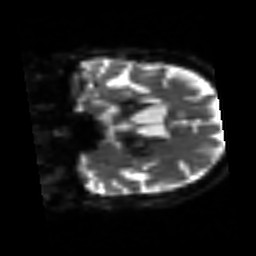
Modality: sbref
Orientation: coronal
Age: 75
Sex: female
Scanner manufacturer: siemens
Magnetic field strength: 3 T
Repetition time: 3.2 s
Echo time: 0.081 s